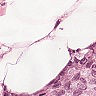
Metastatic tissue present: yes